Field crop: maize
Growth stage: 2
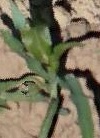
Species: maize